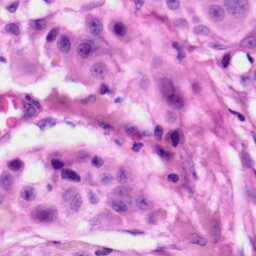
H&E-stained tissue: Skin